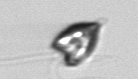
Label: Pyramimonas_longicauda